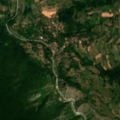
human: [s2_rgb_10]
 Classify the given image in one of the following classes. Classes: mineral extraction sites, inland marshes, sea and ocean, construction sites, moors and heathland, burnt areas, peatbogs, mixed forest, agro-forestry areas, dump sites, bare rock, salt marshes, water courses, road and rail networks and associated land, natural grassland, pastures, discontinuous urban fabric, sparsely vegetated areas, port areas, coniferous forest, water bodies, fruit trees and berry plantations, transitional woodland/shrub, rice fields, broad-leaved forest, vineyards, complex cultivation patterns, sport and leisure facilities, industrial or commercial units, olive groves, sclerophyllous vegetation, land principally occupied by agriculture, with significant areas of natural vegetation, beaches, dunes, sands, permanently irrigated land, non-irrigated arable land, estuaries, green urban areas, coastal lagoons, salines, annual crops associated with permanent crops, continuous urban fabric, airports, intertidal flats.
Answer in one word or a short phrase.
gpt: complex cultivation patterns, land principally occupied by agriculture, with significant areas of natural vegetation, broad-leaved forest, transitional woodland/shrub